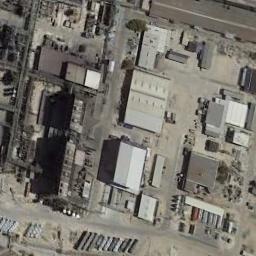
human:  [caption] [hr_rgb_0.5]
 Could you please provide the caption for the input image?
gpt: There are many houses of different shapes  in the industrial zone .

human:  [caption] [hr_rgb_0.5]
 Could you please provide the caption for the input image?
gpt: The industrial area has lots of industrial equipment and some workshops .

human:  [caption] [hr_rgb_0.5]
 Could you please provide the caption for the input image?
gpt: In an industrial area, There are factory buildings, Roads and some open-air machinery and equipment, Pipelines, Etc , And parking lots .

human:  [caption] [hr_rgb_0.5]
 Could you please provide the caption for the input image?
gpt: There are few houses in the industrial area .

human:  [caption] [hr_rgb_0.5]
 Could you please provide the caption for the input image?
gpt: There are some gray buildings and containers on the industrial area .